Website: lowes
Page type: payment
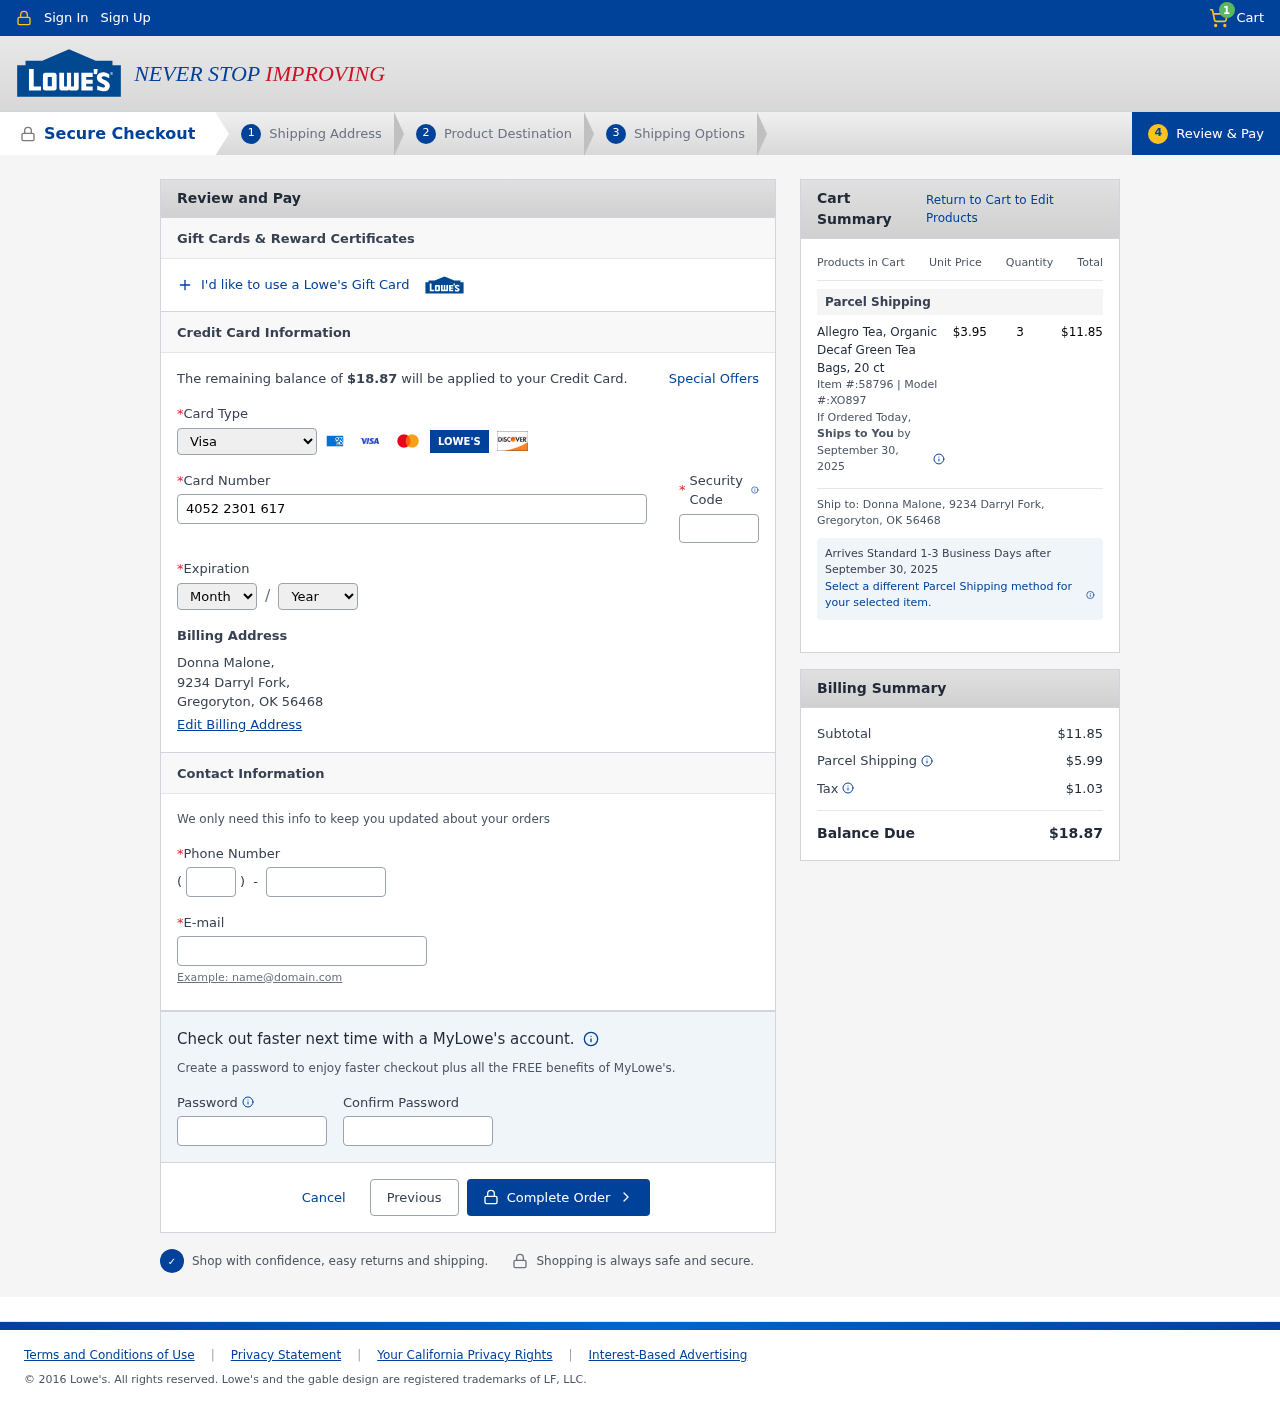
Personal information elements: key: PII_CARD_CVV
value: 357
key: PII_CARD_EXPIRY_MONTH
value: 08
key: PII_CARD_EXPIRY_YEAR
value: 27
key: PII_CARD_NUMBER
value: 4052 2301 6172 6809
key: PII_CARD_TYPE
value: Visa
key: PII_CITY_STATE_ZIP
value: Gregoryton, OK 56468
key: PII_EMAIL
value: donna.malone@gmail.com
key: PII_FULLNAME
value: Donna Malone,
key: PII_PHONE
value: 7064693546
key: PII_PHONE_AREA
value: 706
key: PII_STREET
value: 9234 Darryl Fork
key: PII_STREET
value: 9234 Darryl Fork,
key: PII_FULLNAME2
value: Donna Malone
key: PII_CITY
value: Gregoryton
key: PII_STATE_ABBR
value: OK
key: PII_POSTCODE
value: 56468
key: PII_POSTCODE_FULL
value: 56468
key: PII_CITY_STATE
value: Gregoryton, OK
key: PII_POSTCODE_NUMERIC
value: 56468
Product elements: key: PRODUCT1_NAME
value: Allegro Tea, Organic Decaf Green Tea Bags, 20 ct
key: PRODUCT1_PRICE
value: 3.95
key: PRODUCT1_QUANTITY
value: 3
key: PRODUCT1_ITEM
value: Item #:58796
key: PRODUCT1_MODEL
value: Model #:XO897
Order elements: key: ORDER_NUM_ITEMS
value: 1
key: ORDER_TOTAL
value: $18.87
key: ORDER_SHIPPING_DATE
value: September 30, 2025
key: ORDER_SUBTOTAL
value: $11.85
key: ORDER_SHIPPING_DATE2
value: September 30, 2025
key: ORDER_SHIPPING_COST
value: $5.99
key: ORDER_TAX
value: $1.03